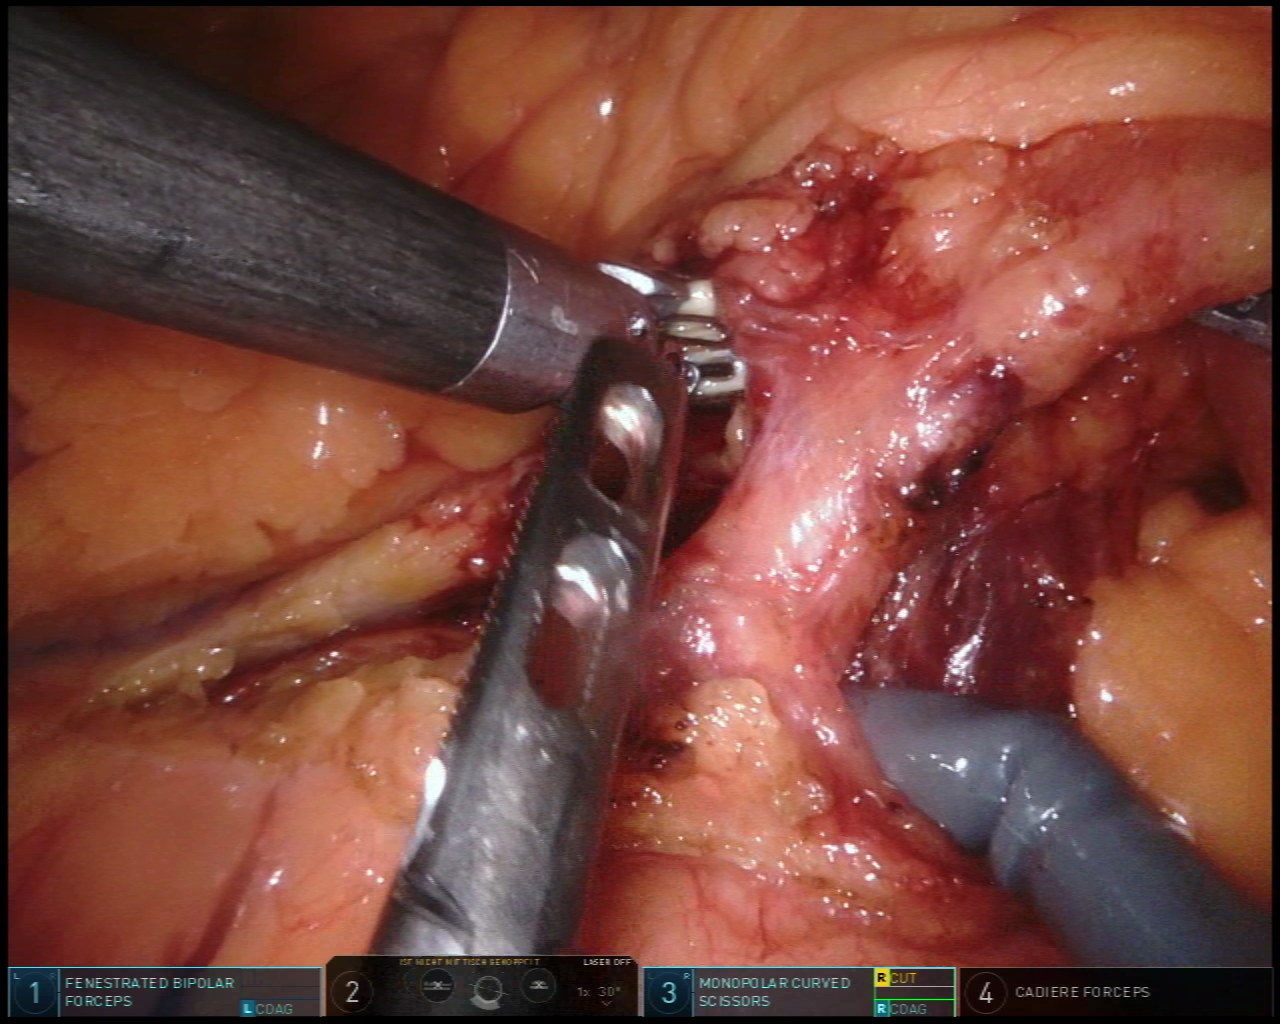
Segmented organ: inferior_mesenteric_artery
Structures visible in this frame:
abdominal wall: no
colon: no
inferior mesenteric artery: yes
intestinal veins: no
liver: no
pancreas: no
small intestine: no
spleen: no
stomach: no
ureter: no
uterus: no
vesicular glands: no